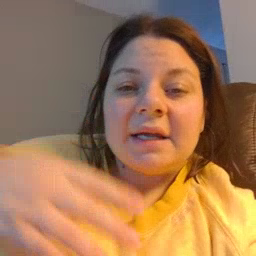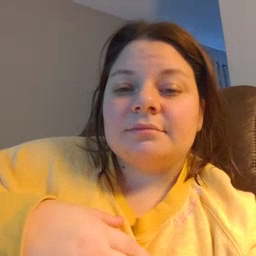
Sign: see